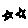
Label: star